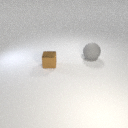
small brown metal cube in front of large gray rubber sphere